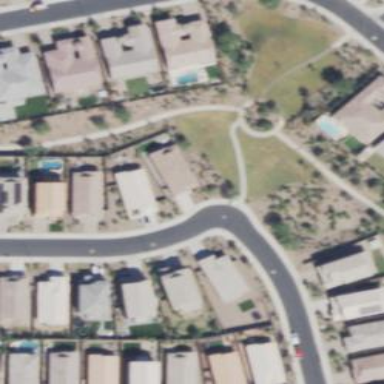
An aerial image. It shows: Smooth asphalt road in residential area.